Aerial crown-view tile of a tropical tree (Barro Colorado Island, Panama), acquired 20241014:
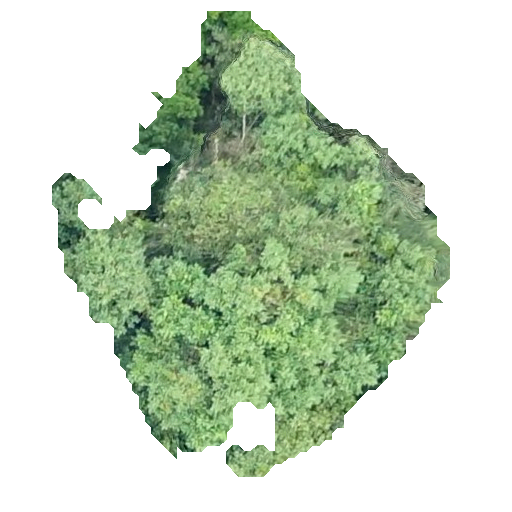
Species: Hieronyma alchorneoides
GBIF accepted scientific name: Hieronyma alchorneoides
Crown area: 160.94 m²